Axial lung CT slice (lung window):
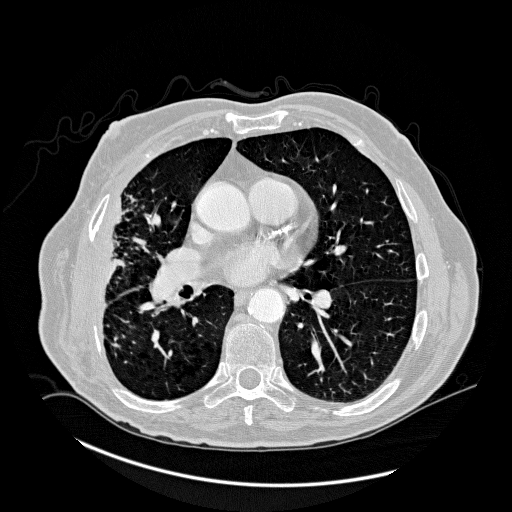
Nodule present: no